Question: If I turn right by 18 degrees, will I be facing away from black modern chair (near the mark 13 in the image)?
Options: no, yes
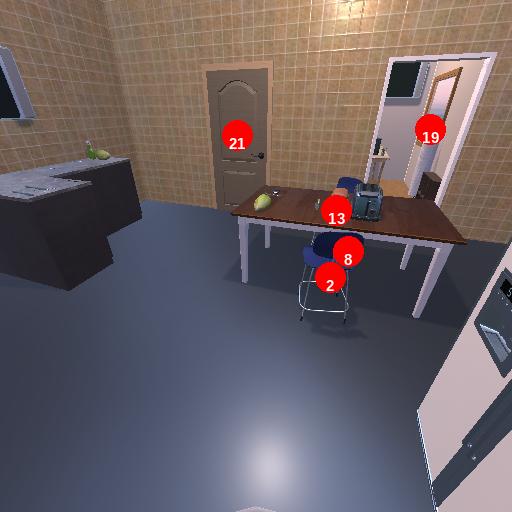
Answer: no